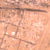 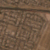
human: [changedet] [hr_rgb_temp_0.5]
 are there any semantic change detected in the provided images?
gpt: Many houses were added in the subdivision near the road.